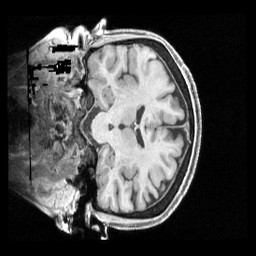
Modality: T1w
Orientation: coronal
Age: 70
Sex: female
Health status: healthy
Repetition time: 2.4 s
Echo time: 0.00222 s